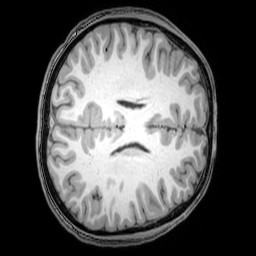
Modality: T1w
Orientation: axial
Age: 21
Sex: male
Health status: healthy
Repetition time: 0.081 s
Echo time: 0.037 s